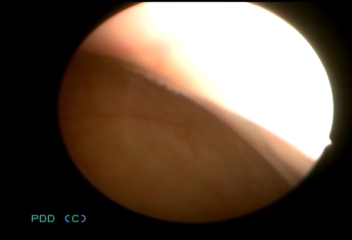
Modality: WLC
Class: Normal mucosa
Bladder cancer association: No